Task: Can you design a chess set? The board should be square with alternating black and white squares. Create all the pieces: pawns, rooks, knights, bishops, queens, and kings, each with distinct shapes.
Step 1853:
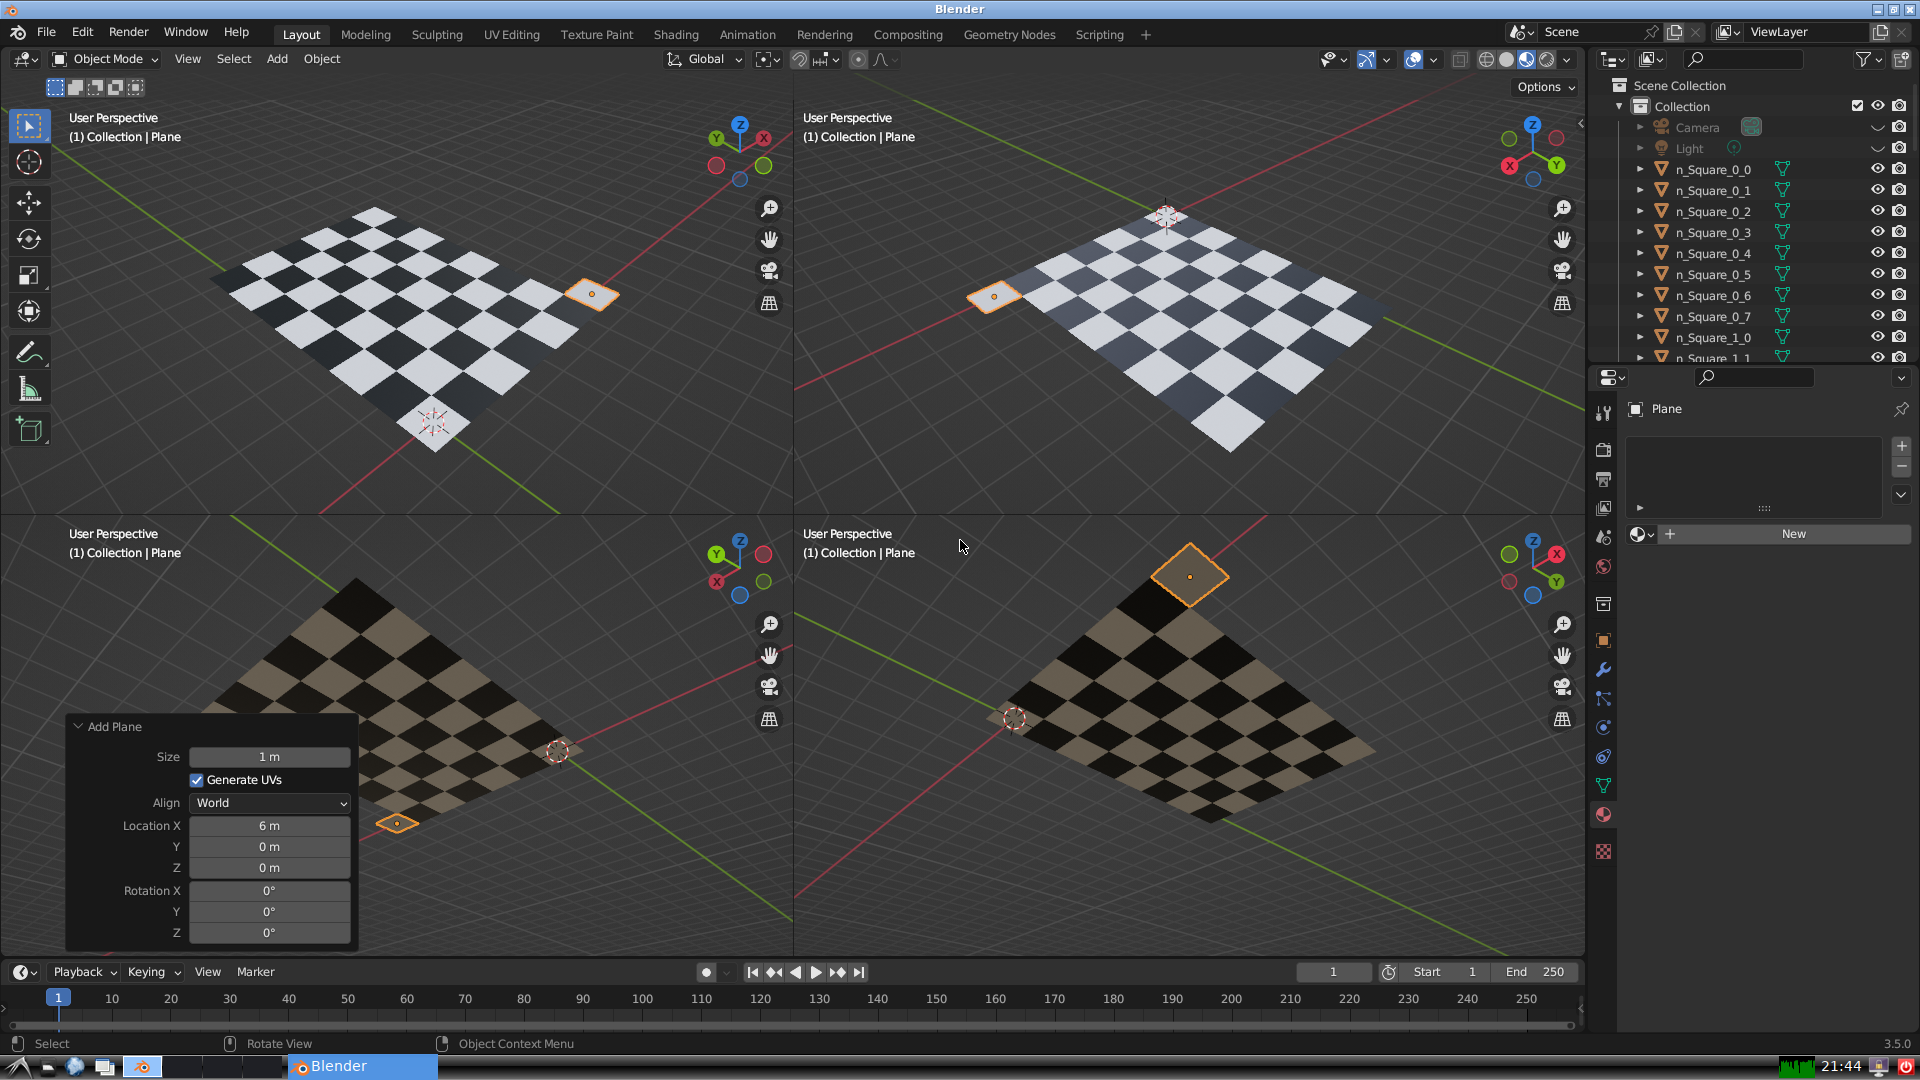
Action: {"key_press": ['Ctrl, Home']}